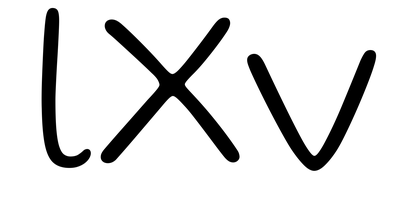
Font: Gluten_ExtraLight